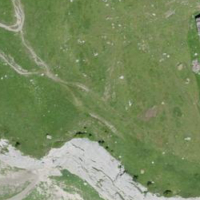
EUNIS habitat code: 23
Species observed at this site:
Pyrrhocorax graculus
Gymnadenia rhellicani